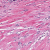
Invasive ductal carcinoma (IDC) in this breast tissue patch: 1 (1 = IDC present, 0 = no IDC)